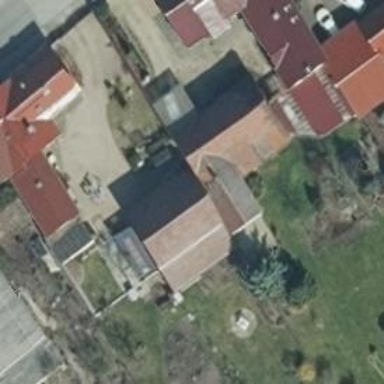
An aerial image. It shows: Garage.